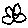
Label: flower